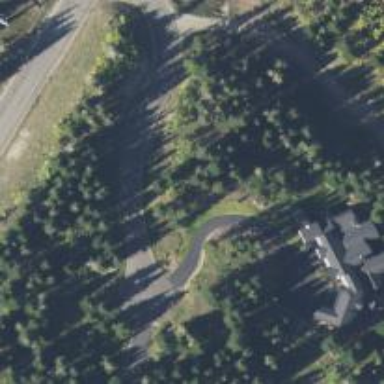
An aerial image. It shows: Residential road.